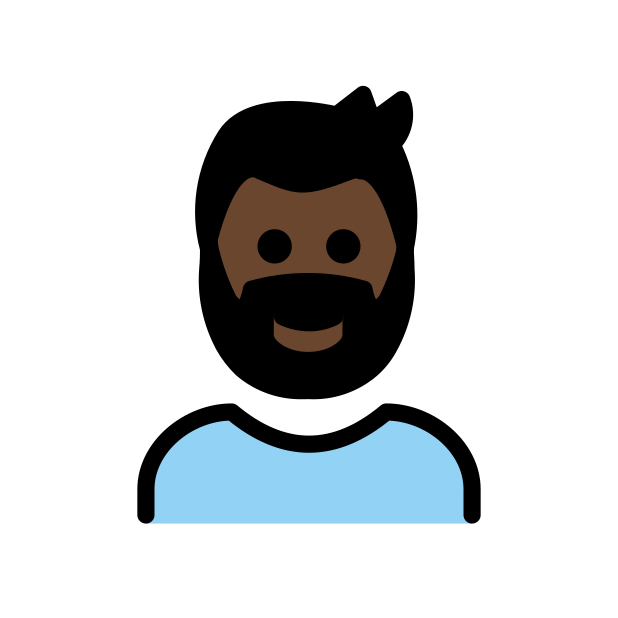
man: dark skin tone, beard